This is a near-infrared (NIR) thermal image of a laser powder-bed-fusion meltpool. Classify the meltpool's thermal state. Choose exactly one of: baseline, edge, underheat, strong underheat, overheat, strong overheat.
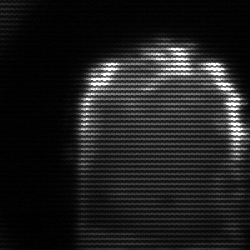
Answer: baseline